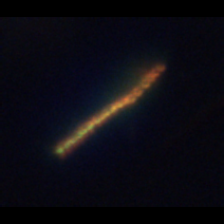
Taxon: Skeletonema
Group: Diatoms